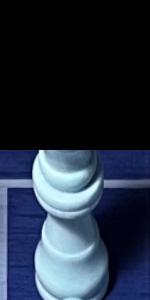
Label: King_White